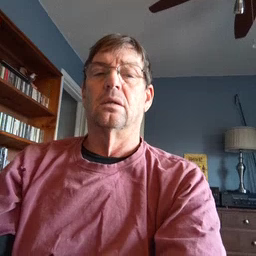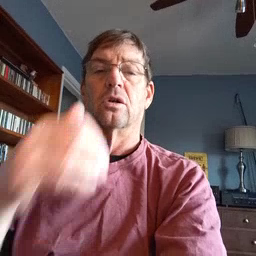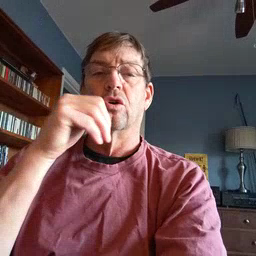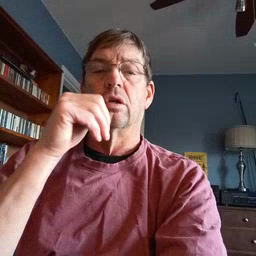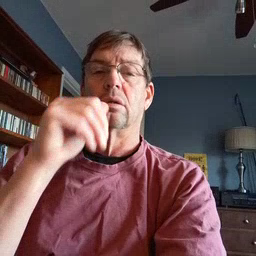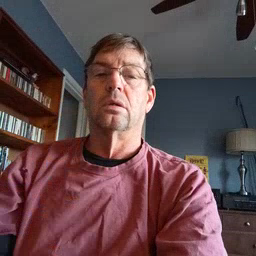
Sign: girl